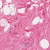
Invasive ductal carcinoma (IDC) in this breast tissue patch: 0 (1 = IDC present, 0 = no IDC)